Question: I'm capturing a full page screenshot of a UIWebView and passing the image through a segue:
'''
// WebViewController.swift
override func prepareForSegue(segue: UIStoryboardSegue, sender: AnyObject?) {
if segue.identifier == "captureSegue" {
var captureViewcontroller:CaptureViewController = segue.destinationViewController as! CaptureViewController
captureViewcontroller.tempCaptureImage = image
}
}
'''
The UIImage is then being saved to 'Documents/Images' in the application directory just fine. If I open it from the file system it shows just fine in Preview. However, if the screenshot is really large, the images won't show in a UIImageView. The UIImageView renders blank. Adding a breakpoint shows that the image data is there, just not rendering.
'''
// CaptureViewController.swift
var tempCaptureImage: UIImage?
@IBOutlet weak var imageScrollView: UIScrollView!
@IBOutlet weak var captureImageView: UIImageView!
@IBOutlet weak var titleField: UITextField!
override func viewDidLoad() {
super.viewDidLoad()
self.automaticallyAdjustsScrollViewInsets = false
}
override func viewDidAppear(animated: Bool) {
super.viewDidAppear(animated)
if let image = tempCaptureImage {
captureImageView.frame = CGRect(origin: CGPoint(x: 0, y: 0), size: image.size)
captureImageView.image = image
imageScrollView.contentSize = image.size
let scrollViewFrame = imageScrollView.bounds
let scaleWidth = scrollViewFrame.size.width / imageScrollView.contentSize.width
let scaleHeight = scrollViewFrame.size.height / imageScrollView.contentSize.height
let minScale = min(scaleWidth, scaleHeight);
imageScrollView.minimumZoomScale = minScale;
imageScrollView.maximumZoomScale = 1.0
imageScrollView.zoomScale = minScale;
}
}
'''
Could this be because the image is large? If the pages that I capture are smaller, then the images show just fine. Are there any recommended techniques for viewing large images on iDevices?
Here is the output of the Variables View with a breakpoint. Maybe you see something I'm missing.

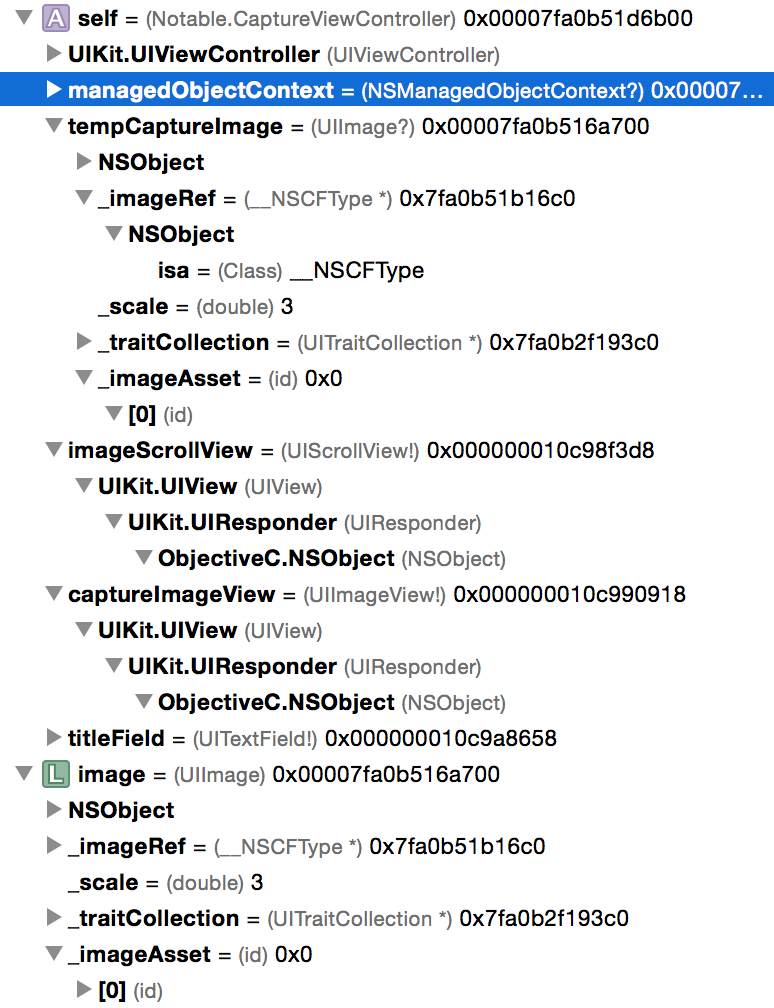
Answer: You do not give any info on how large the image actually is, so it's impossible to say what limit you might be hitting. Remember, though, that a triple-scale image multiplies the underlying bitmap memory size by 9 in comparison to a single-scale image. That's an order of magnitude! I can well believe that you would quickly exceed the memory capacity of the app and even crash if you tried to access an image that's too large. So step one would surely be to load the image as a single-scale image; see the ImageIO framework to learn how to do that. See also the docs on CATiledLayer if you want to know how to display a very large image.